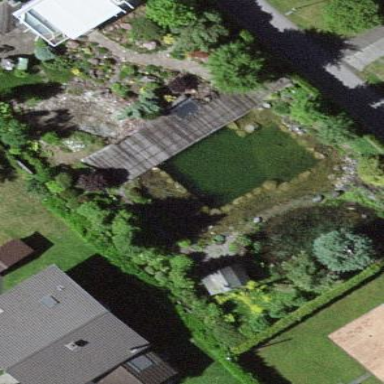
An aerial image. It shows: Serene pond surrounded by nature.